Field crop: maize
Growth stage: 1
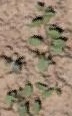
Species: convolvulus